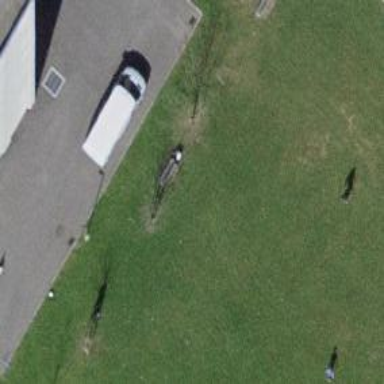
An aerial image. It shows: Bench.